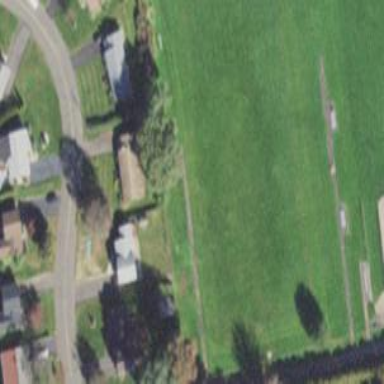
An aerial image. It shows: Lacrosse pitch for leisure sports activities.